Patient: sex M, age 32
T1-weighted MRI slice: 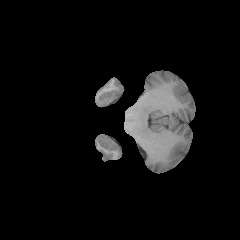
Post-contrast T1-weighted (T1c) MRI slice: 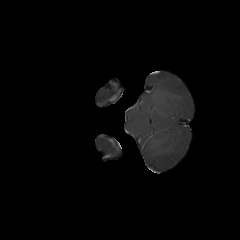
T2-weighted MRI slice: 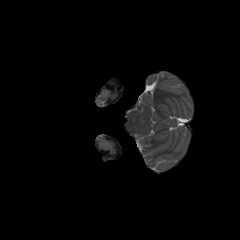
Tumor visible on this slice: no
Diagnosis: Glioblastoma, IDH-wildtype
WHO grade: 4